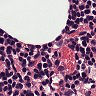
Metastatic tissue present: no